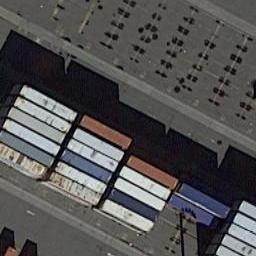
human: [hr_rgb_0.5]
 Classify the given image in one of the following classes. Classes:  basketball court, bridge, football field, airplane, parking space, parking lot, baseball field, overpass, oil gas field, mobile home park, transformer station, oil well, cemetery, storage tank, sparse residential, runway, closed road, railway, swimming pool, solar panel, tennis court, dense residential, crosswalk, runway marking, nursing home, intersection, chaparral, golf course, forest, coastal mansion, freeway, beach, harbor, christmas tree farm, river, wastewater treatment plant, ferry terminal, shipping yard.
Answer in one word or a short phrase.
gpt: shipping yard